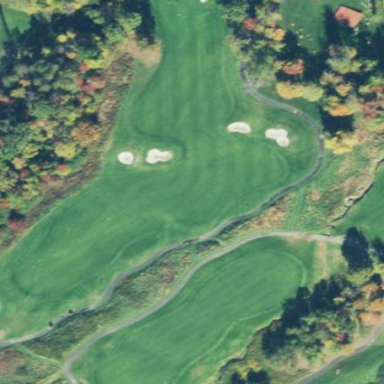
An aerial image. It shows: Golf fairway surrounded by grass.